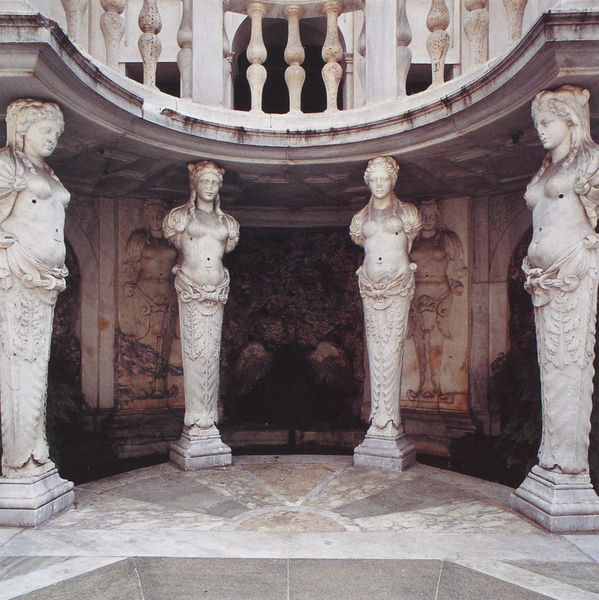
Titel: Villa Giulia
Künstler: Giacomo Barozzi da Vignola
Standort: Rom, Villa Giulia (EU - I - Latium)
Schlagwörter: nackt, weiß, frauen, busen, frau, frisur, frisuren, marmor, pfeiler, säule, säulen, terasse, architektur, sockel, stein, haare, decke, locken, kreis, rund, garten, skulptur, beine, balkon, relief, terrasse, brüste, bogen, zöpfe, wasse, geländer, nabel, foto, photographie, vier, balustrade, meerjungfrauen, nixen, architrav, photo, skulpturen, statuen, nymphe, ballustrade, büsten, karyatiden, relieff, baluster, fotografoe, koren, barpck